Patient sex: F
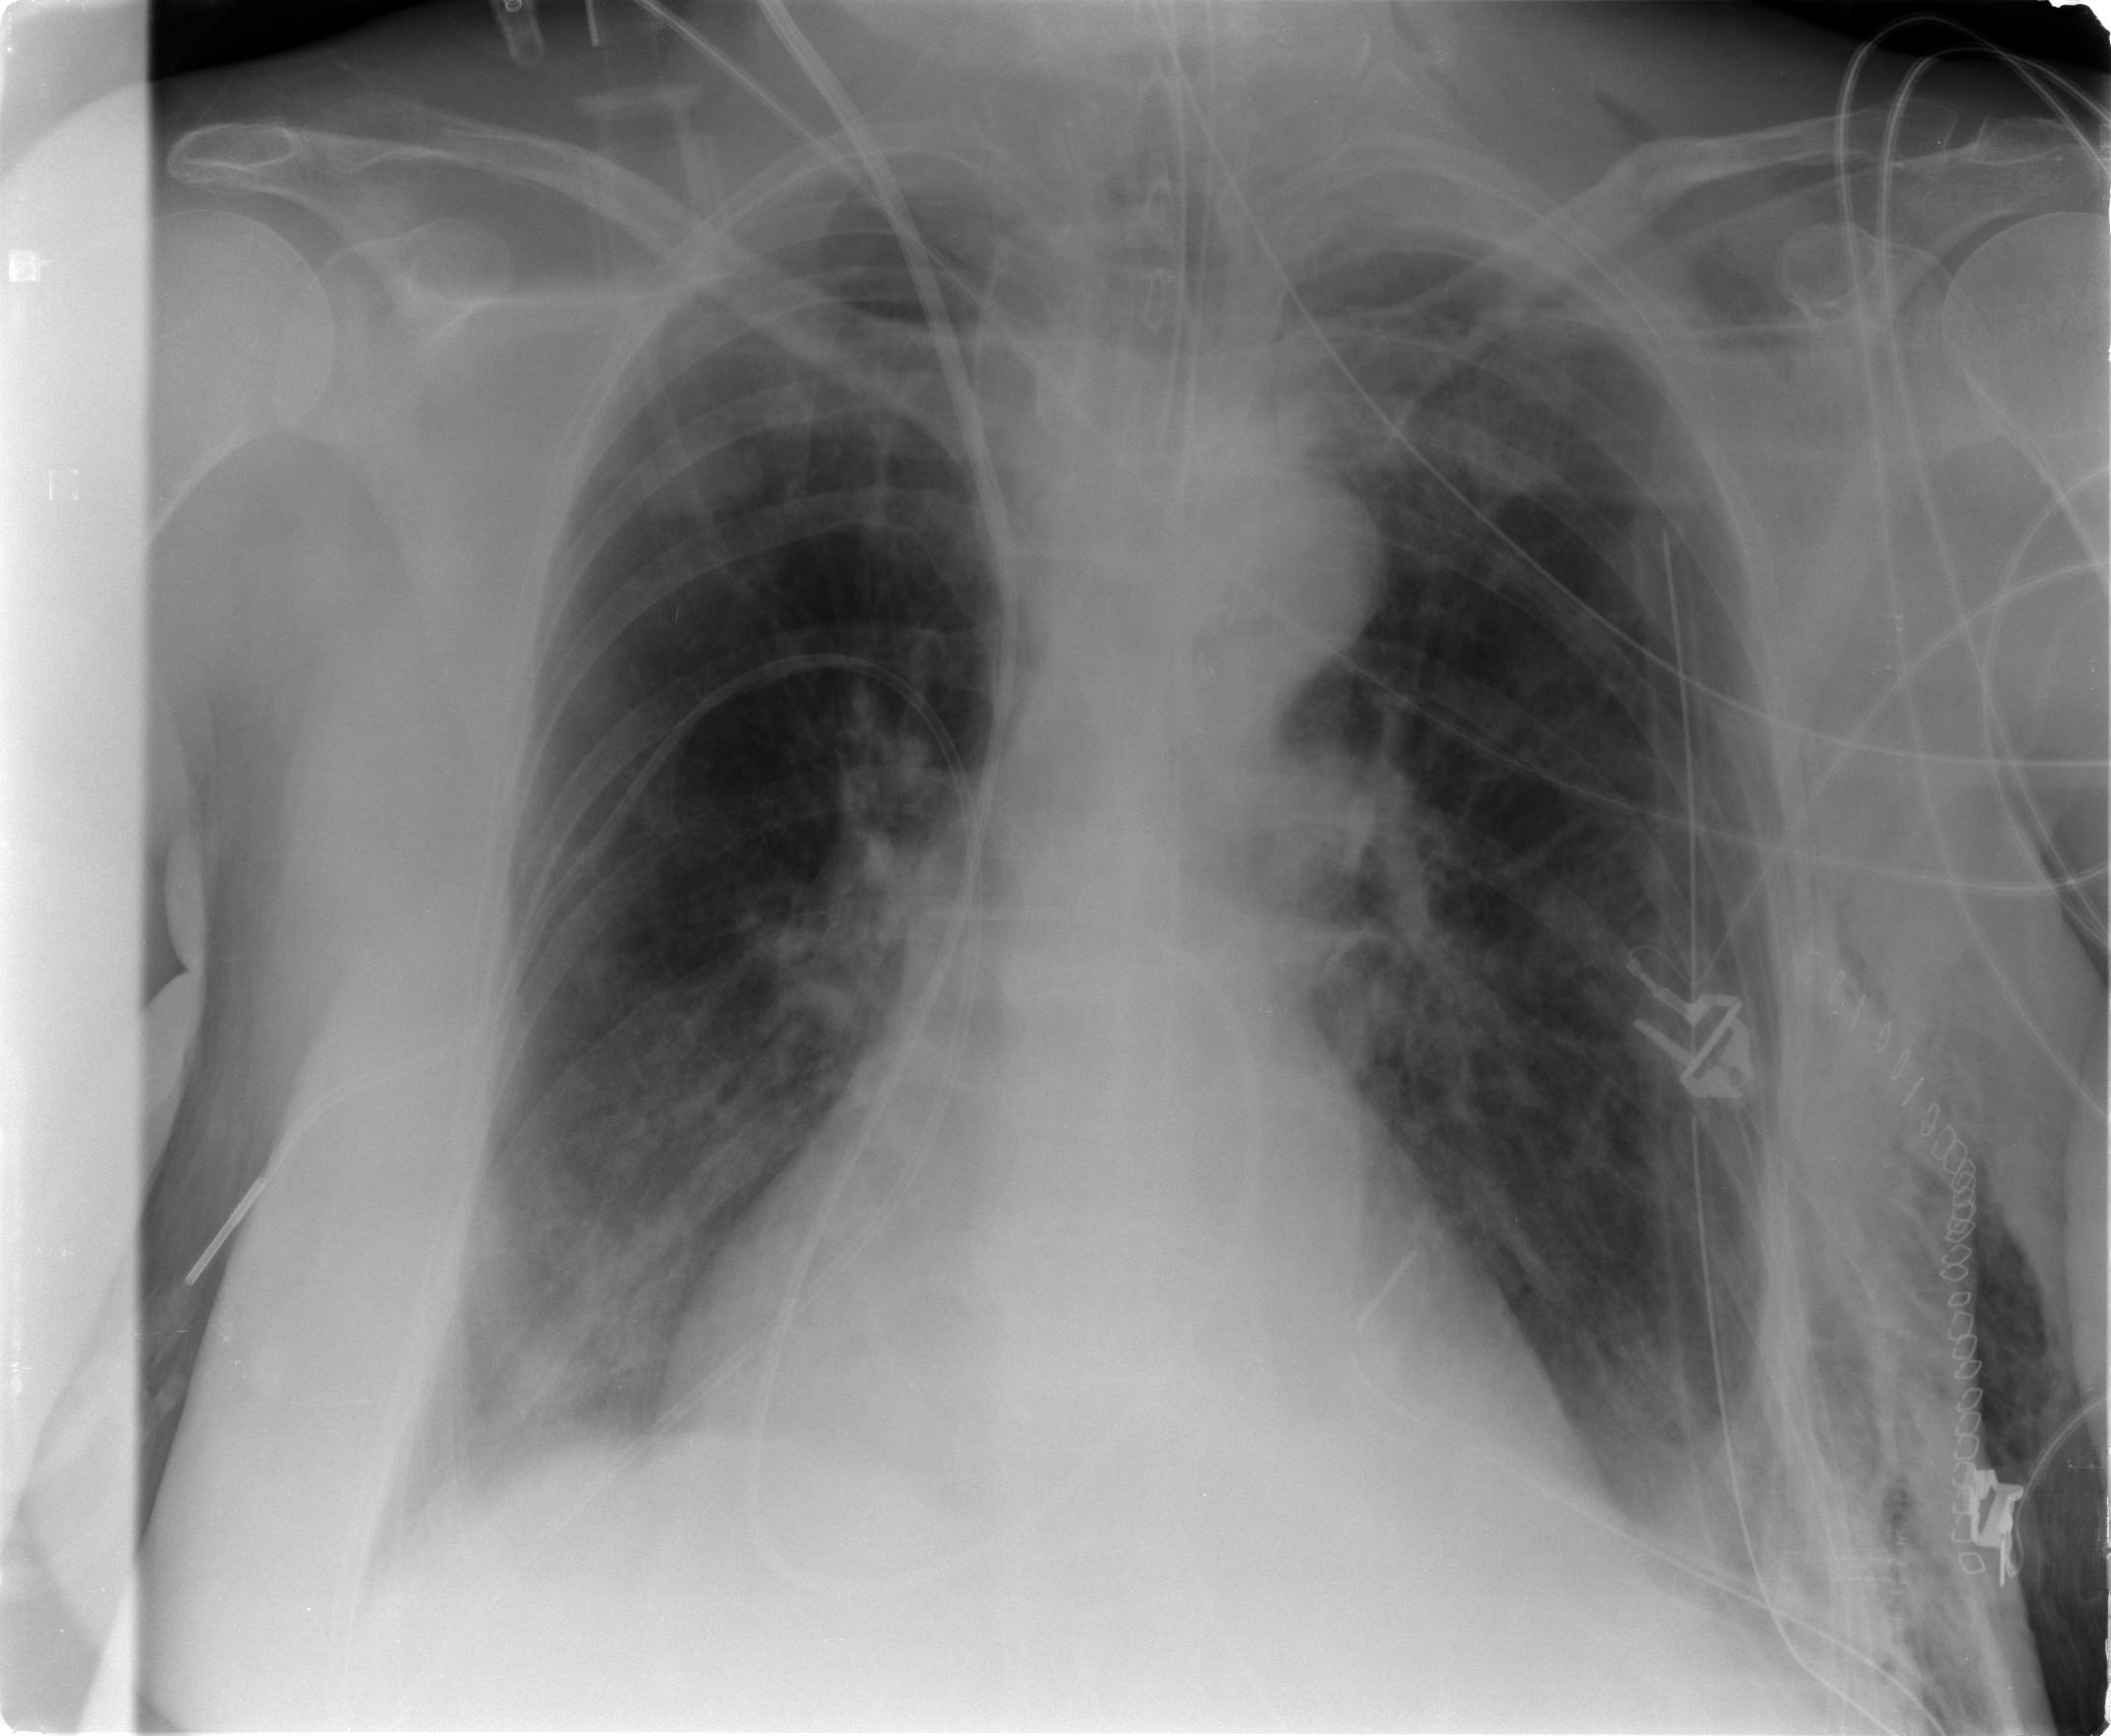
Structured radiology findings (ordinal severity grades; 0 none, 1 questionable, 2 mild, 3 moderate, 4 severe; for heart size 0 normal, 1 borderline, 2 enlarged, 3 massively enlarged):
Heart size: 2
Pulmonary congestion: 2
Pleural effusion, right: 2
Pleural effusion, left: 2
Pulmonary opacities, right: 0
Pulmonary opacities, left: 0
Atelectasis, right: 2
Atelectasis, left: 2